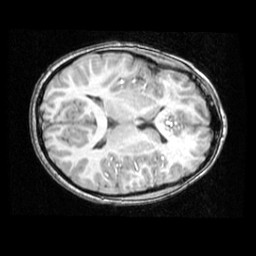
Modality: T1w
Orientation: axial
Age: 9
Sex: male
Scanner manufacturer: ge
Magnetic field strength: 1.5 T
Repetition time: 0.03333 s
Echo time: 0.008 s